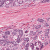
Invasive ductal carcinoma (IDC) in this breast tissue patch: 0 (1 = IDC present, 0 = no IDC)